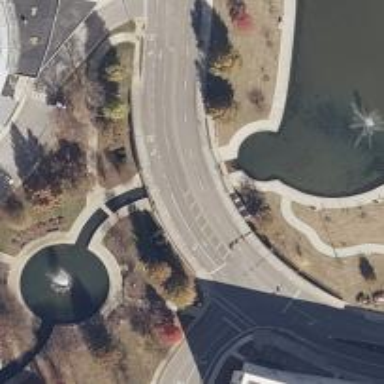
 crossing over bridge with separate sidewalks."